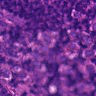
Metastatic tissue present: yes